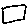
Label: square